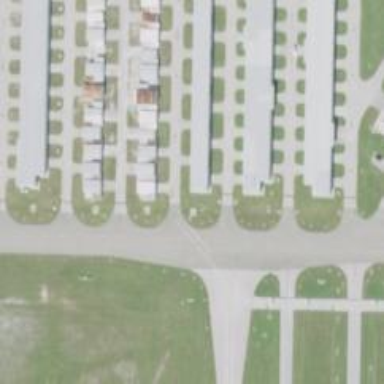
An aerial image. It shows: Image of taxiway at airport.